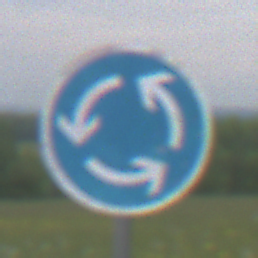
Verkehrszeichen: Kreisverkehr
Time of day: Midday
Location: Outdoor (RoadRail)
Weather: PartlyCloudy
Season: NotSpecified
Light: Natural